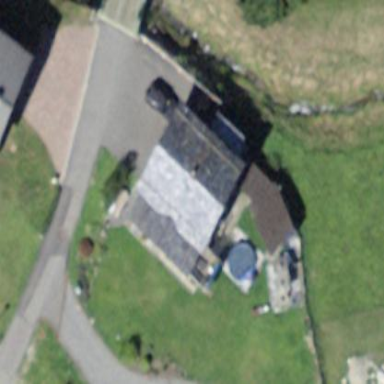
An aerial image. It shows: Simple and straightforward house.